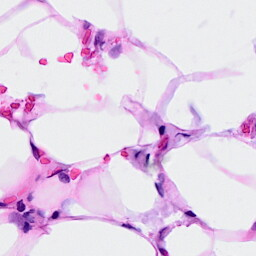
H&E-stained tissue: Breast